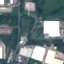
Land use / land cover: Industrial